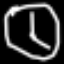
Label: clock